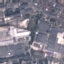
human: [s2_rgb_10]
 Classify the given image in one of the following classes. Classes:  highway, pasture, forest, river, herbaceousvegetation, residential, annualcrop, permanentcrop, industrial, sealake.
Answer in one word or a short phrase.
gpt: Industrial